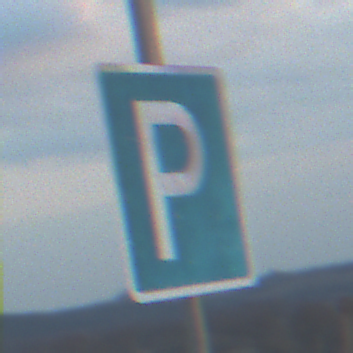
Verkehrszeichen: Parken
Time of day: SunriseSunset
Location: Outdoor (Beach)
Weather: PartlyCloudy
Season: NotSpecified
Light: Natural